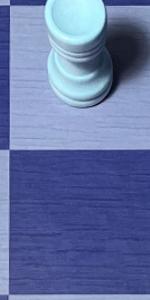
Label: Empty